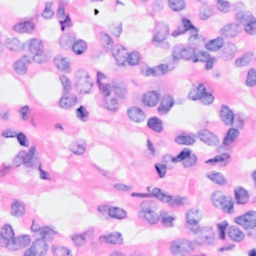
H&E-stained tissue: Breast